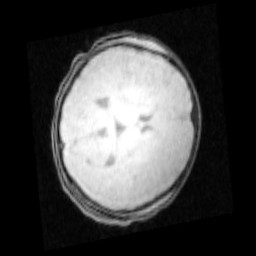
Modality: PDw
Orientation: axial
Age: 13
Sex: female
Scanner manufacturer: siemens
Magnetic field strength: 3 T
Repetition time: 0.25 s
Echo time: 0.00103 s